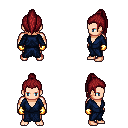
a pixel art fantasy rpg character, male body template, human, light skin, blue robe, magenta pants, brunette long topknot hairstyle, gold gloves, four views (front, back, left, right), 2x2 character sprite sheet, small pixel art, hard edges, no anti-aliasing